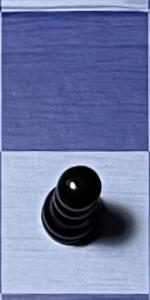
Label: Pawn_Black